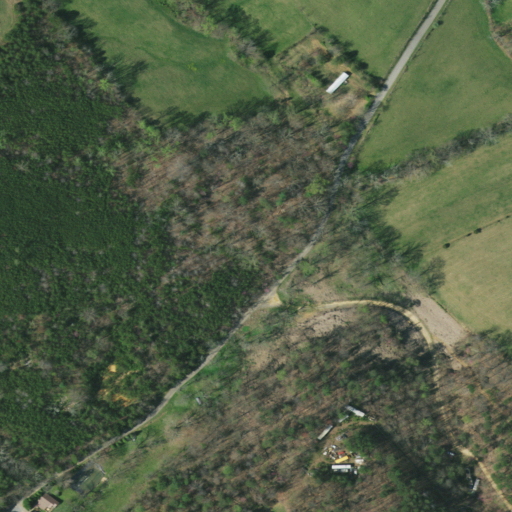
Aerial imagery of valley in Tennessee named Mill Rock Hollow containing pasture, deciduous forest, evergreen forest, open development, and mixed forest